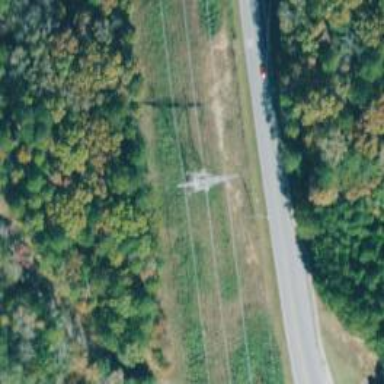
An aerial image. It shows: Lattice structure tower used for power transmission.